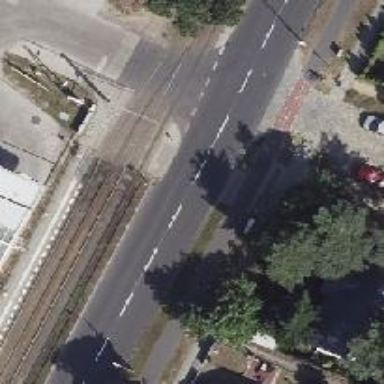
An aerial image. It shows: Tram crossing on the railway.